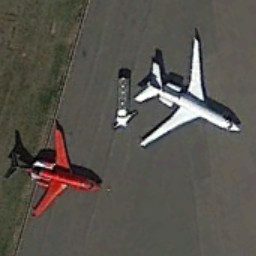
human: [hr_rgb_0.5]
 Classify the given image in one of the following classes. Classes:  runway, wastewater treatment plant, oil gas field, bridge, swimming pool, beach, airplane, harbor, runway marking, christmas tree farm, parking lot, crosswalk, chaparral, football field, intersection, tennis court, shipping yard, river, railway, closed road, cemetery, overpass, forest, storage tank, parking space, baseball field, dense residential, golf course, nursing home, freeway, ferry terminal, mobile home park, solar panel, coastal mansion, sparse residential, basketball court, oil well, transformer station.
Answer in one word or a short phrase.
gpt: airplane